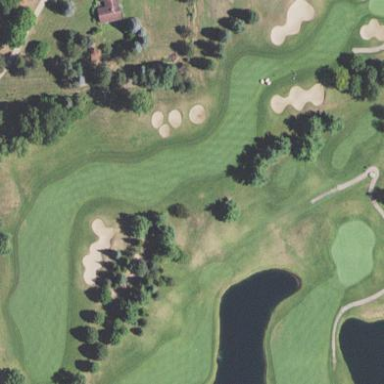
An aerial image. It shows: Grassy area designated as golf fairway.